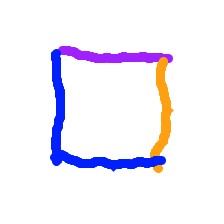
Shape: square